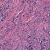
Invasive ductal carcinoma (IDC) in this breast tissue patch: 1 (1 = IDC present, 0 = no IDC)